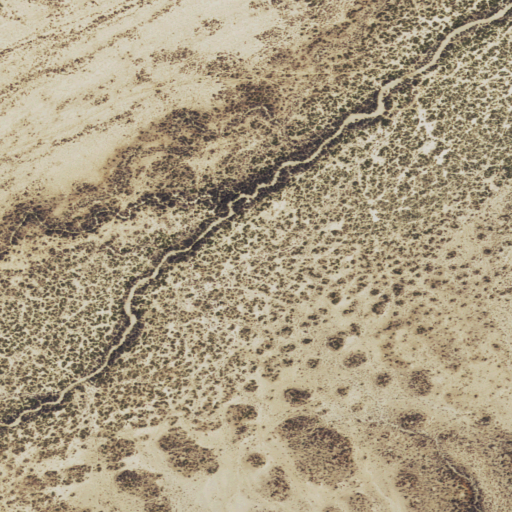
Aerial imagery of valley in Wyoming named Eagle Nest Draw containing shrub and grassland